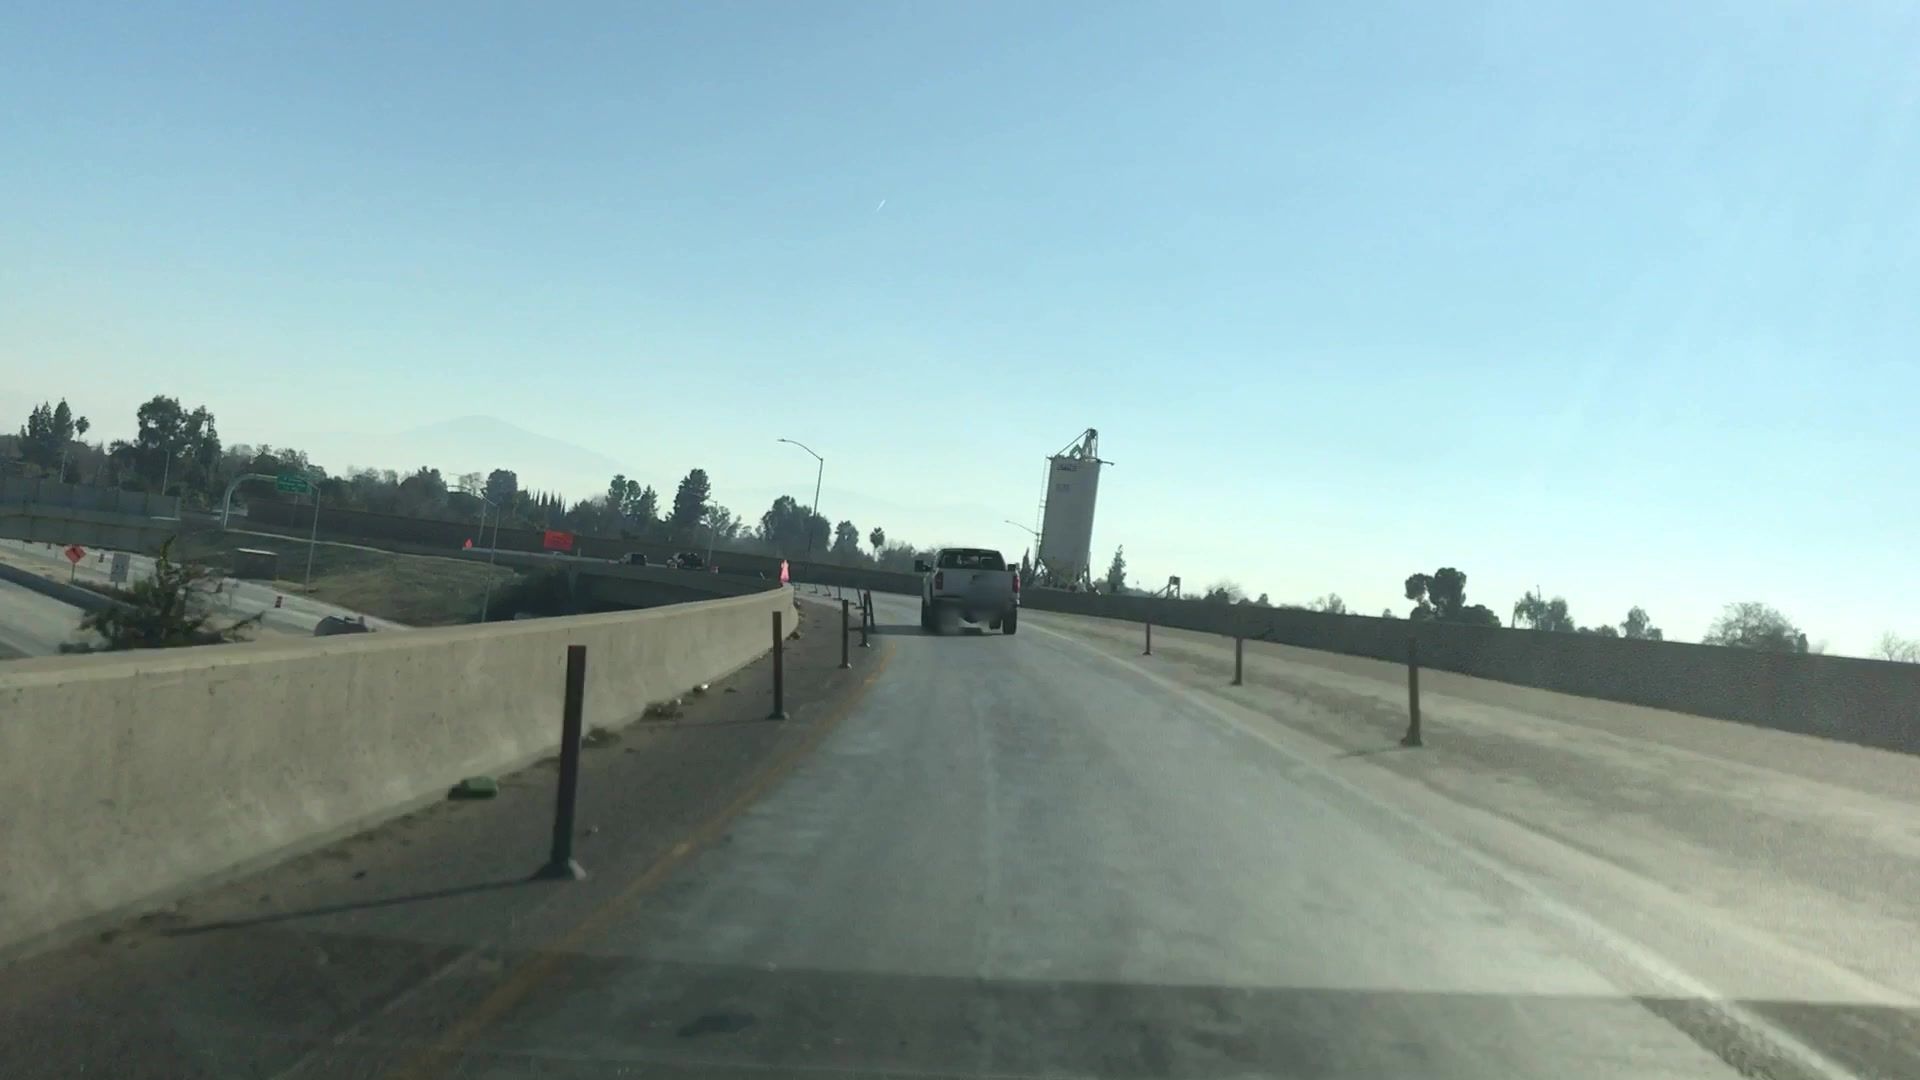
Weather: clear
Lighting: day
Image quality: good
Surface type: driving surface
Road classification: motorway, motorway_link
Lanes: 2, 1
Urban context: urban centre
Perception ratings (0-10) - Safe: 0.43, Lively: 0.92, Beautiful: 0.85, Boring: 5.93, Depressing: 7.07, Wealthy: 5.98